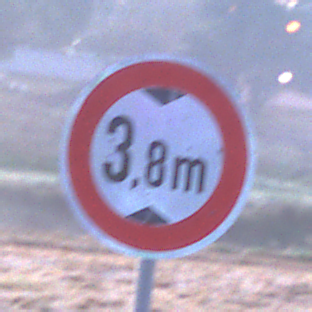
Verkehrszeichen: TatsaechlicheHoehe
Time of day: SunriseSunset
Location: Outdoor (Nature)
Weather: Clear
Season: NotSpecified
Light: Natural